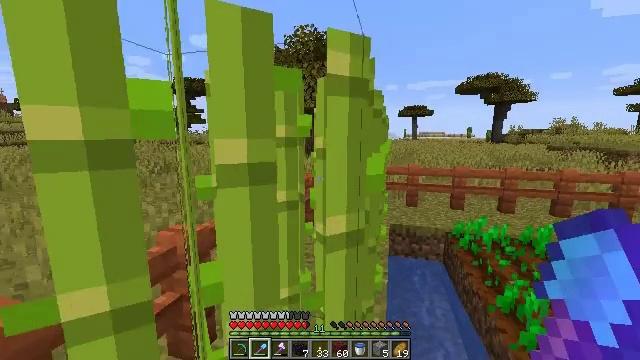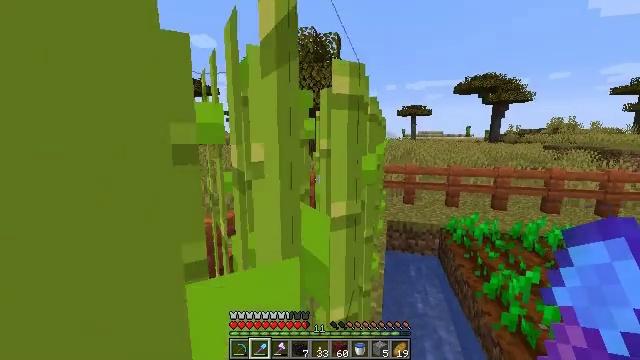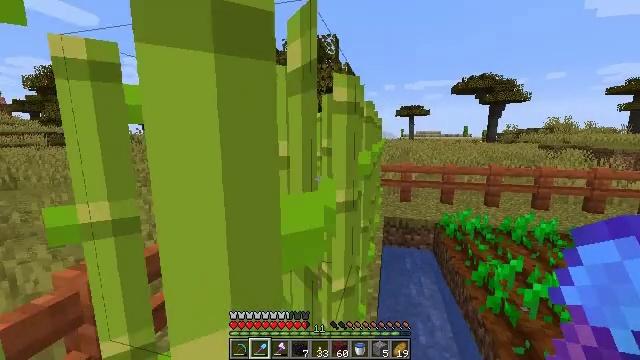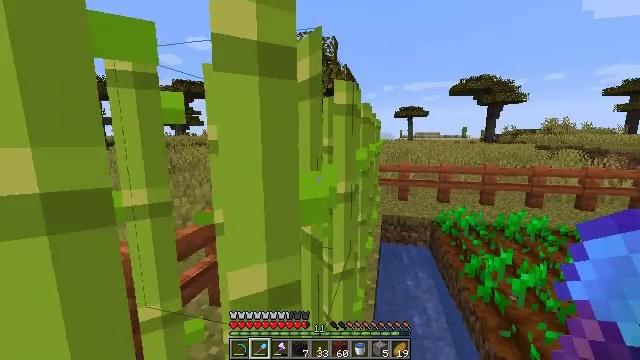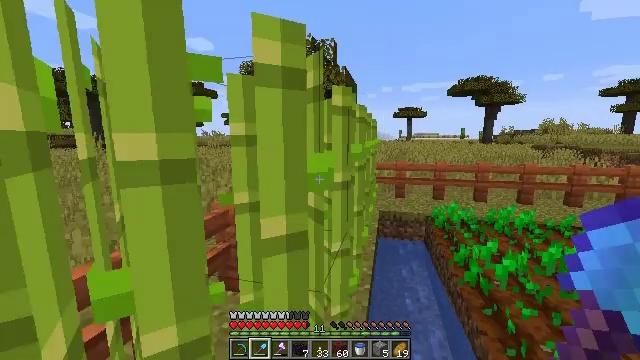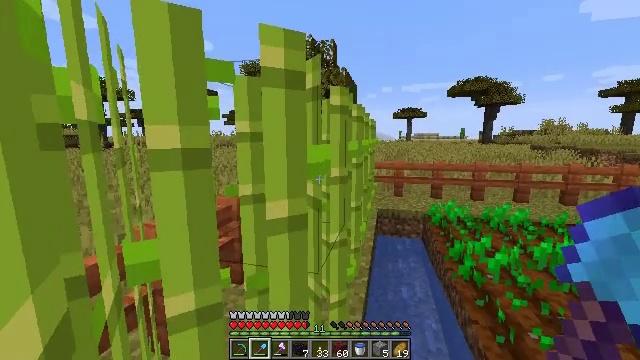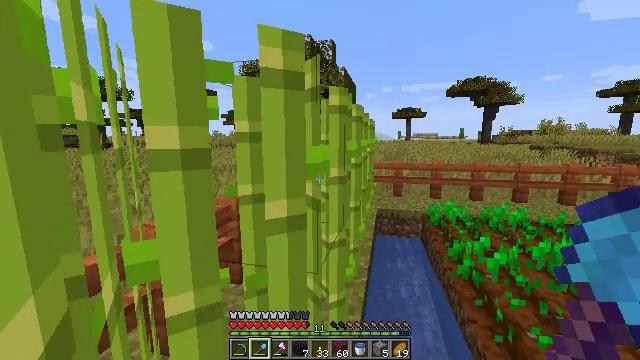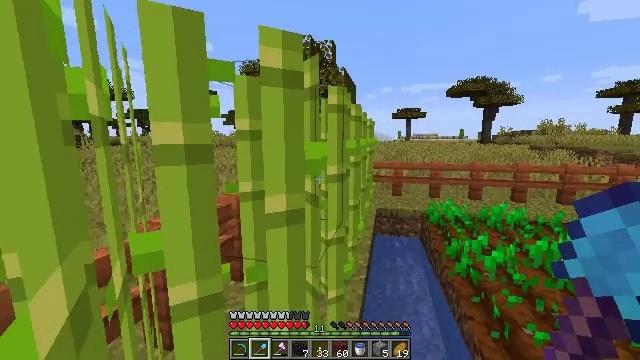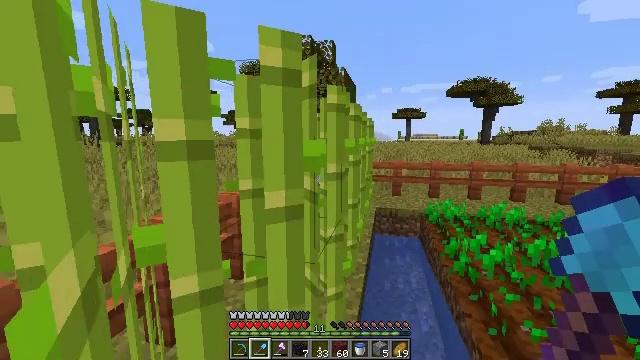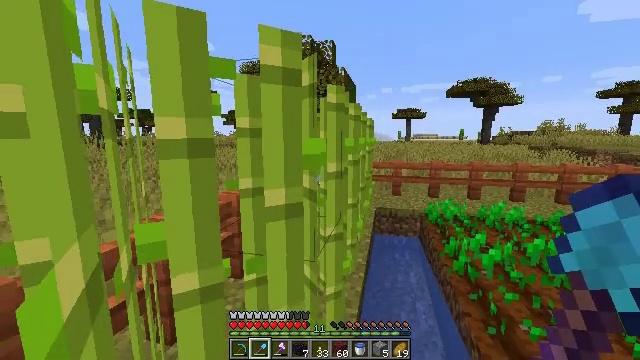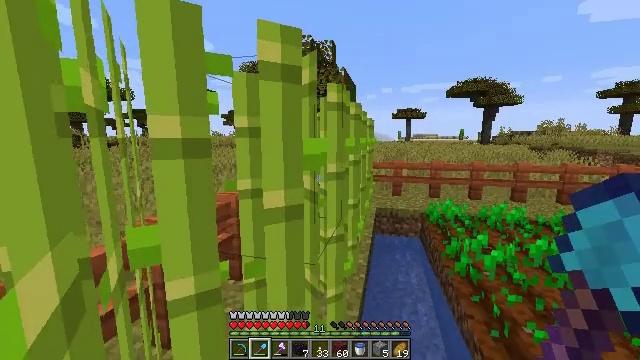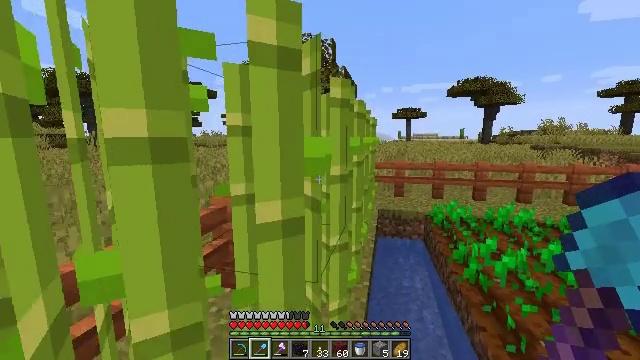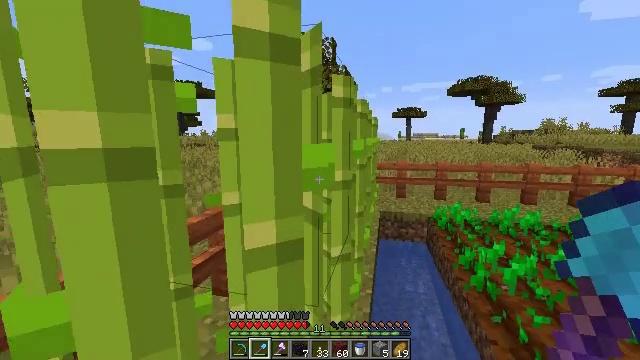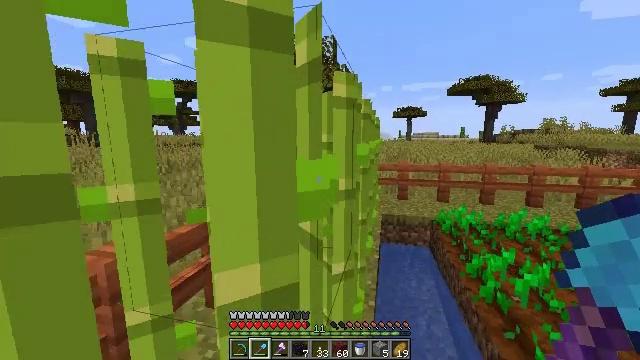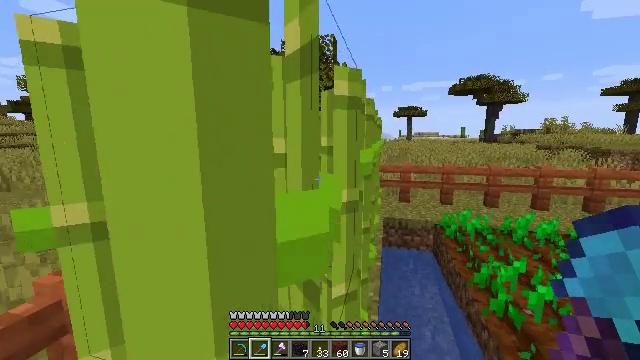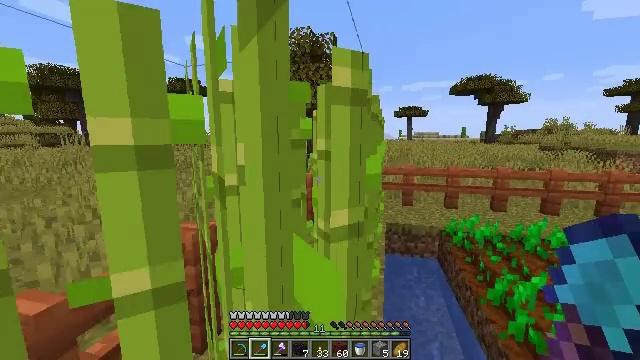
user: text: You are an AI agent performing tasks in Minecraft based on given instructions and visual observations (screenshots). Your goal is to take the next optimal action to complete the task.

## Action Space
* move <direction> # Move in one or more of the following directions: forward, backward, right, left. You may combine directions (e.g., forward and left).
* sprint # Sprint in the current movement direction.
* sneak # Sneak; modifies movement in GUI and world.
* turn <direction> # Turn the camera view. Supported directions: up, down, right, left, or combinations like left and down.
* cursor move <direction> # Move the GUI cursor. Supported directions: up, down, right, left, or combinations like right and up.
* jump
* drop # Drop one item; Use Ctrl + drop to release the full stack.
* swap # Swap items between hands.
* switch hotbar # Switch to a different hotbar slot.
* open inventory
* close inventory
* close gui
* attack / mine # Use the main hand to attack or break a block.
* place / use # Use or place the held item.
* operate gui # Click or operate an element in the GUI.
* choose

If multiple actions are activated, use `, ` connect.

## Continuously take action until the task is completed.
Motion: motion action
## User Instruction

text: Break the sugar cane.
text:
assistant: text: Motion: move back
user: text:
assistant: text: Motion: move back
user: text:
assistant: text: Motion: move back
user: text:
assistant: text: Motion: no_op
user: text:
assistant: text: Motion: no_op
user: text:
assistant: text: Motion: no_op
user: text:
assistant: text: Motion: no_op
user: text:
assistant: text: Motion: no_op
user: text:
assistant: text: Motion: no_op
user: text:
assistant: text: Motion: move forward
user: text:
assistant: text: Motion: move forward
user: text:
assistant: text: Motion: move forward
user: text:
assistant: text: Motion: move forward
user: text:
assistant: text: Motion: move forward
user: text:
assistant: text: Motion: move forward
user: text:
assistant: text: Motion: move forward
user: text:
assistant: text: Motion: turn left and down
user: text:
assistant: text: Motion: turn left and down
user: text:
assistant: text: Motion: turn left
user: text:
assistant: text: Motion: turn left and up
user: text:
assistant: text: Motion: turn left and up
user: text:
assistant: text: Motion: turn left
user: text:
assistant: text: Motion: no_op
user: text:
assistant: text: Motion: no_op
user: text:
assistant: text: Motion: turn right and up
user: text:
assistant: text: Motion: turn right and up
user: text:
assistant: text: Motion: turn right
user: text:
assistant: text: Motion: turn right
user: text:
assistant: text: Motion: move right, turn right
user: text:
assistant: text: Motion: move right, turn right